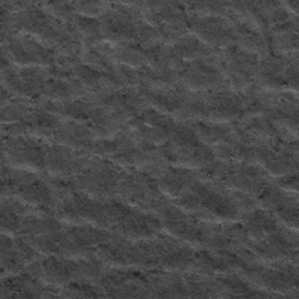
Label: frost